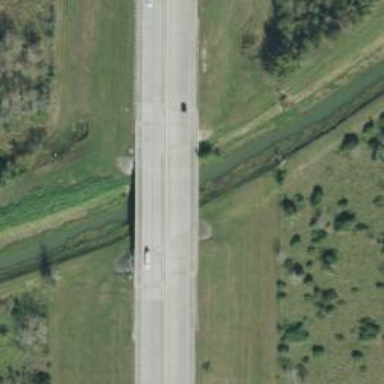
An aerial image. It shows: Motorway bridge.